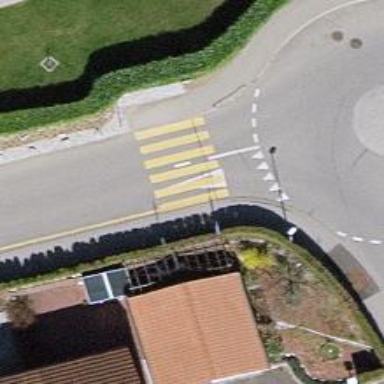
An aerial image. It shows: Zebra crossing on the road.